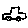
Label: car